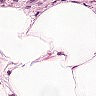
Metastatic tissue present: no